Question: '''
div {
width: 100px;
height: 100px;
background-color: transparent;
box-shadow: 0 0 15px 20px #000 inset;
border: 100px solid #000 ;
border-radius: 150px;
}
'''
It looks like there is some kind of 1px transparent border between the inset box-shadow and the surrounding border.

Have a look at <URL>
And it doesn't happen with a lower border-radius (in other words, it doesn't happen when the shape is not a circle)
I didn't find a way to make this thing go away, but using a low opacity makes it almost invisible. I'll be using that technique (and leaving the question open) until a solution comes up.
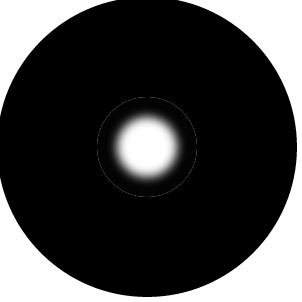
Answer: Definitely looks like a bug in box-shadow (when using the spread arg). As a work-around just use an overlay div. Here's the code:
html:
'''
<div></div>
<div class="overlay"></div>
'''
css:
'''
div {
margin:10px;
width: 100px;
height: 100px;
background-color: transparent;
box-shadow: 0 0 15px 20px #000 inset;
border: 100px solid #000 ;
border-radius: 150px;
}
div.overlay {
margin-top:-310px;
}
'''
Here's the fiddle: <URL>
Here's a fiddle with the blur and spread adjusted as well (to show that identical results, minus the unwanted parts, can be achieved): <URL>